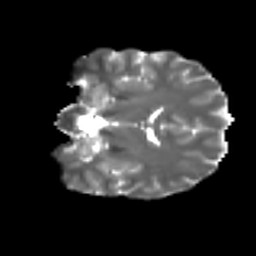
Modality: T2w
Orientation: coronal
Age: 23
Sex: female
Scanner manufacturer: ge
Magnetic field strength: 3 T
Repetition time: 7.8 s
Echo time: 0.0606 s